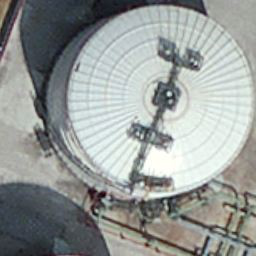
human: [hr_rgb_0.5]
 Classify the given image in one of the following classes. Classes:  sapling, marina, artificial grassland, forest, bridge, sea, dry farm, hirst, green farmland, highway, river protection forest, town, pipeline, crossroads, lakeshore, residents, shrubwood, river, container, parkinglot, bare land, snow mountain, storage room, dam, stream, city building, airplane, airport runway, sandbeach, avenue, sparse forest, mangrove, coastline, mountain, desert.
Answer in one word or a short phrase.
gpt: storage room